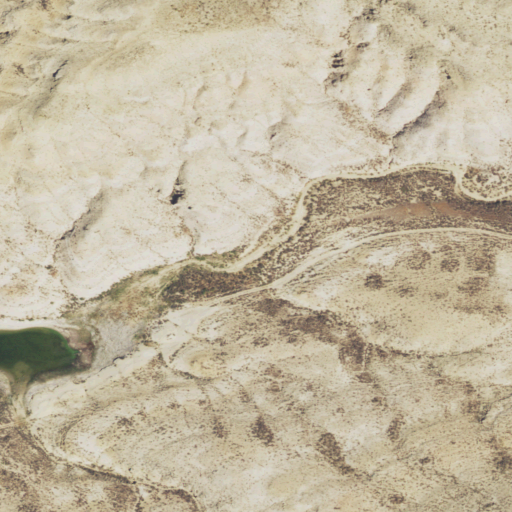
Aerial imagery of valley in Wyoming named Case Knife Canyon containing shrub and grassland